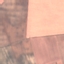
Label: AnnualCrop